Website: crate-barrel
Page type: billing-address
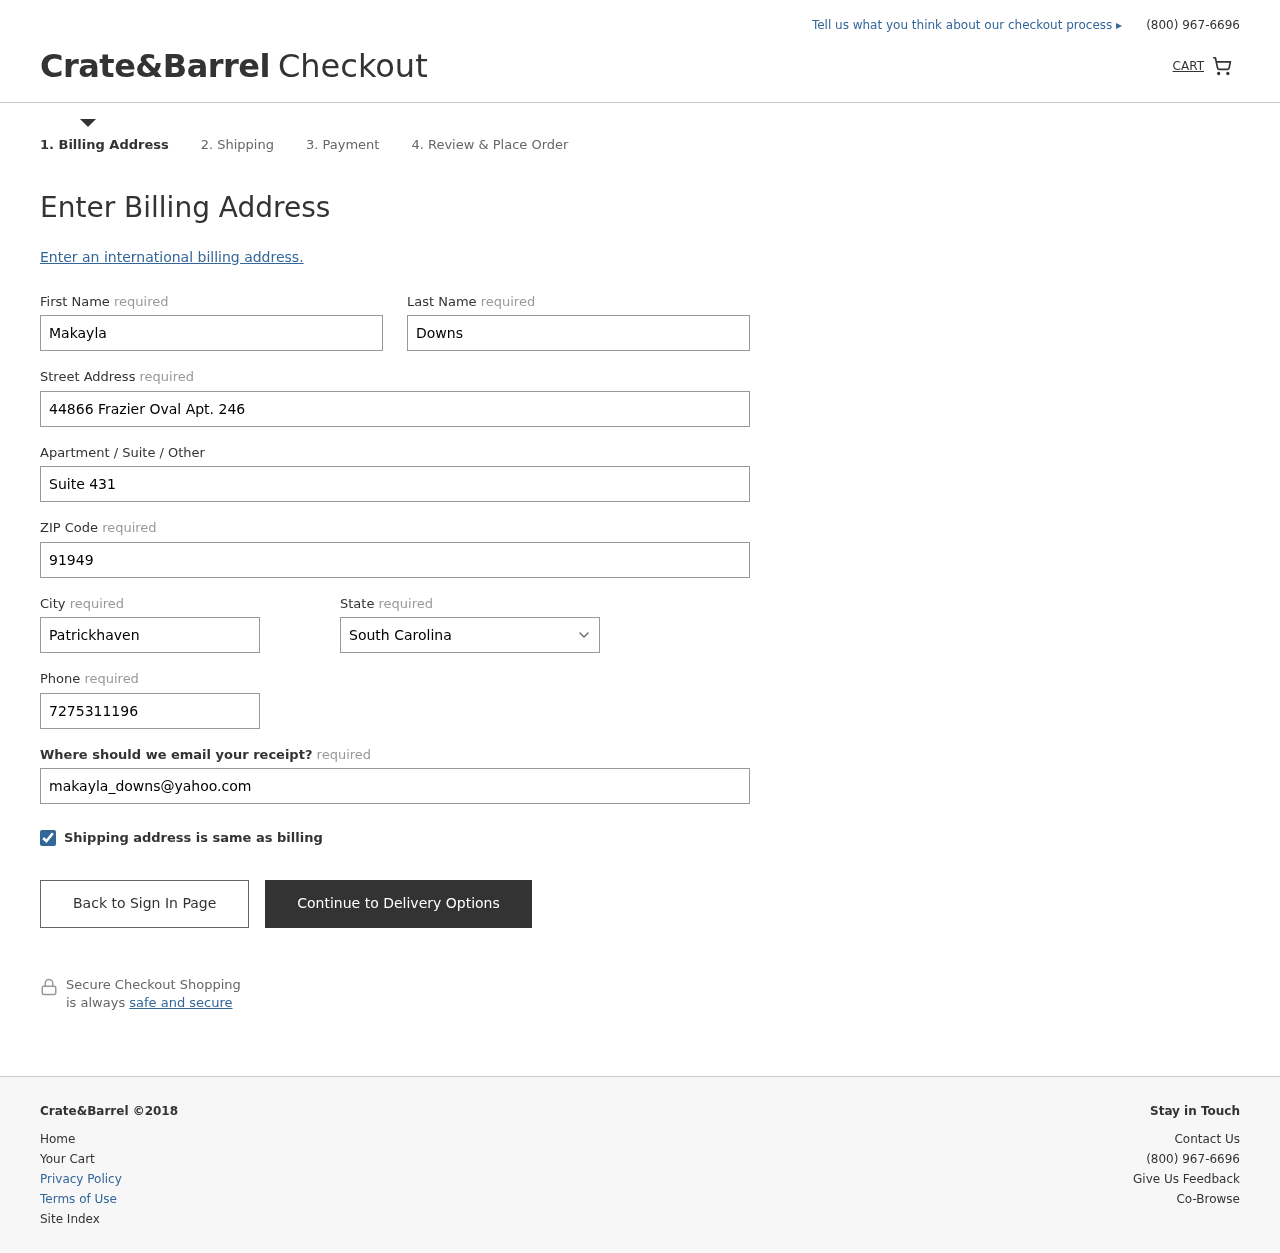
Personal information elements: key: PII_STATE
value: South Carolina
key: PII_FIRSTNAME
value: Makayla
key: PII_LASTNAME
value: Downs
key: PII_STREET
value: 44866 Frazier Oval Apt. 246
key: PII_STREET2
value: Suite 431
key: PII_POSTCODE
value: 91949
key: PII_CITY
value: Patrickhaven
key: PII_PHONE
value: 7275311196
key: PII_EMAIL
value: makayla_downs@yahoo.com